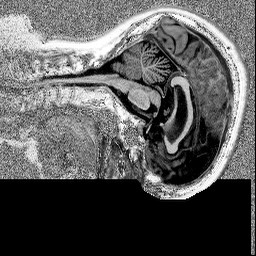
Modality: MP2RAGE
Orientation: sagittal
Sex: female